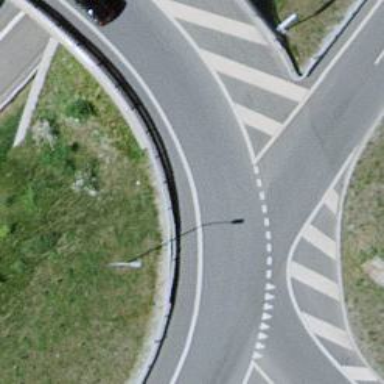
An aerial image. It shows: Secondary road with asphalt surface leading to roundabout junction.